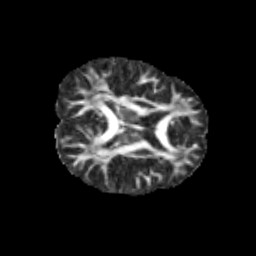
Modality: FA
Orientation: axial
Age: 12
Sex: male
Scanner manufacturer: siemens
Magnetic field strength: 3 T
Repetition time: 3.8 s
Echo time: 0.07 s